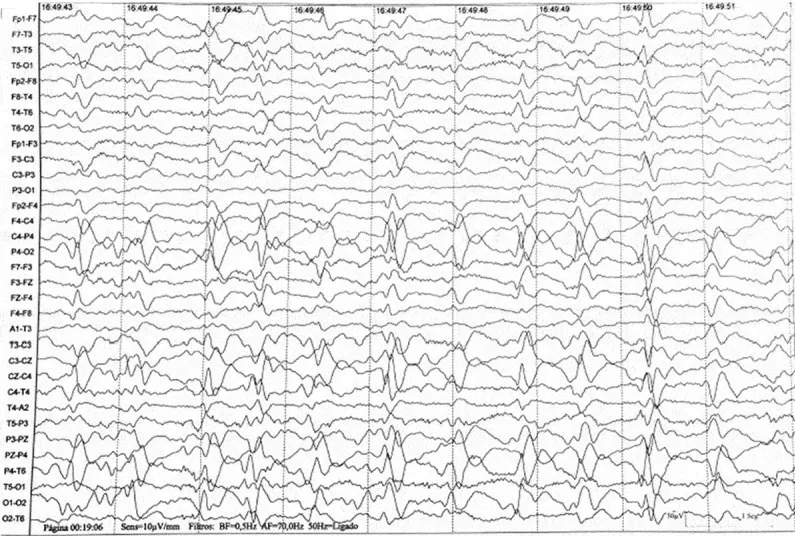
Electroencephalography (EEG) showing periodic sharp wave complexes (PSWC) every 1 s. There is also severe disorganization of the base rhythms, which are composed of irregular and diffuse slow activities.
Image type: electrography (eeg)